Question: The iOS app I'm working on exports a UTI. The relevant parts of the 'Info.plist' look like this:
'''
<key>UTExportedTypeDeclarations</key>
<array>
<dict>
<key>UTTypeConformsTo</key>
<array>
<string>public.xml</string>
<string>public.data</string>
</array>
<key>UTTypeDescription</key>
<string>GPX Document</string>
<key>UTTypeIdentifier</key>
<string>de.company.app.gpx</string>
<key>UTTypeSize320IconFile</key>
<string>Doc320.png</string>
<key>UTTypeSize64IconFile</key>
<string>Doc64.png</string>
<key>UTTypeTagSpecification</key>
<dict>
<key>public.filename-extension</key>
<array>
<string>gpx</string>
</array>
</dict>
</dict>
</array>
'''
I want the app to handle GPX files via "Open in..." dialogues, so there's also a document type definition (which references the UTI) in the same PLIST:
'''
<key>CFBundleDocumentTypes</key>
<array>
<dict>
<key>CFBundleTypeIconFiles</key>
<array>
<string>Icon29.png</string>
<string>Icon58.png</string>
</array>
<key>CFBundleTypeName</key>
<string>de.company.app.gpx</string>
<key>CFBundleTypeRole</key>
<string>Editor</string>
<key>LSHandlerRank</key>
<string>Owner</string>
<key>LSItemContentTypes</key>
<array>
<string>de.company.app.gpx</string>
</array>
</dict>
</array>
'''
When opening GPX files in Safari, it displays the icon I specified under 'CFBundleTypeIconFiles', i.e., 'Icon58.png' on a retina device. The app also allows imports via the UIDocumentPickerViewController class introduced in iOS 8, and while the UTI definition works fine for filtering relevant files in iCloud Drive, it does not show any of my specified artwork:

I have ensured all the referenced image files ('Icon29.png', 'Icon58.png', 'Doc64.png', 'Doc320.png') are indeed in the app bundle's root directory. The numbers in their names indicate their height in pixels. The 'Doc...' files are squares, the other two follow <URL>.
I've got basically two questions:
1) How do I make the UIDocumentPickerViewController display custom icons for our UTIs?
2) Are there any other use cases where 'UTTypeSize64IconFile' and 'UTTypeSize320IconFile' are used?
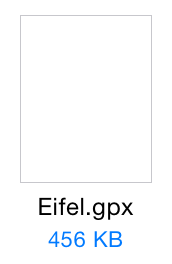
Answer: Unfortunately, the answer is that it cannot be done unless your app has control over how these files are written to disk. In that case, you can subclass 'UIDocument' and write out thumbnails. <URL>. It includes a code sample to illustrate how it's done.
I haven't found an answer to the second part of my question yet.